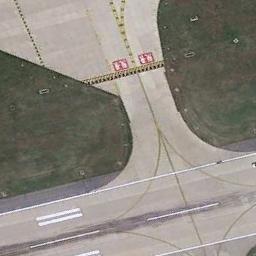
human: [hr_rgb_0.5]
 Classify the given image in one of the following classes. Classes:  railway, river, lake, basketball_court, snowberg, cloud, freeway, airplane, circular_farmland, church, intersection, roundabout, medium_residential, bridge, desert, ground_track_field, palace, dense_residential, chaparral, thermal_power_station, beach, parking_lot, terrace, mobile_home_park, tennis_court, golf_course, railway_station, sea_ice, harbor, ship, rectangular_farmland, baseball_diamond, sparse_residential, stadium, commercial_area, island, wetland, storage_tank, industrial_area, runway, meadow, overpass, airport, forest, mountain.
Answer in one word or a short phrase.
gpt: runway